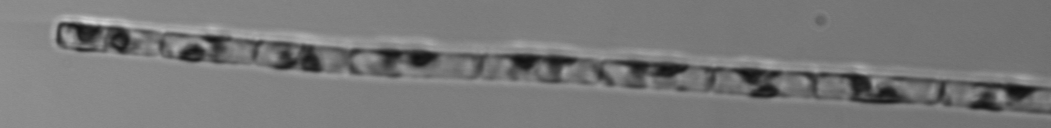
Label: Guinardia_delicatula